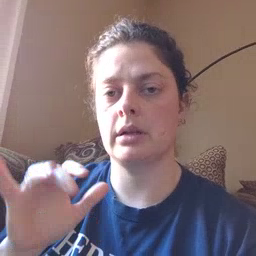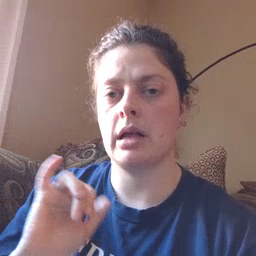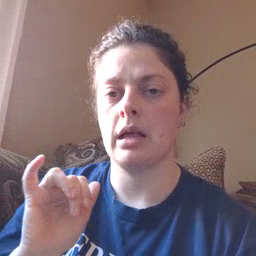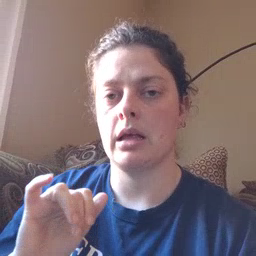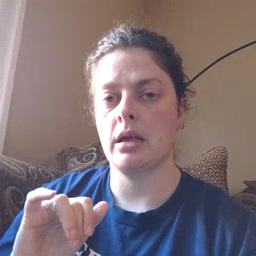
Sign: like